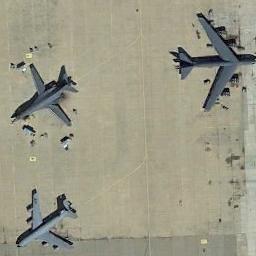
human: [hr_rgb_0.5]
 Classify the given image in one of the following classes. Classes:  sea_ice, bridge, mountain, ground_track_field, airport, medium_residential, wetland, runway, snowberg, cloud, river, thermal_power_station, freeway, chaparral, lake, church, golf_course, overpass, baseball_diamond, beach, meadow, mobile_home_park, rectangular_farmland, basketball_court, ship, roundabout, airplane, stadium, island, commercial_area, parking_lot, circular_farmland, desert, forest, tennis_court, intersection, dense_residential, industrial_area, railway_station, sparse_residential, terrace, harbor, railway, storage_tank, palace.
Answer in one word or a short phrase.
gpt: airplane